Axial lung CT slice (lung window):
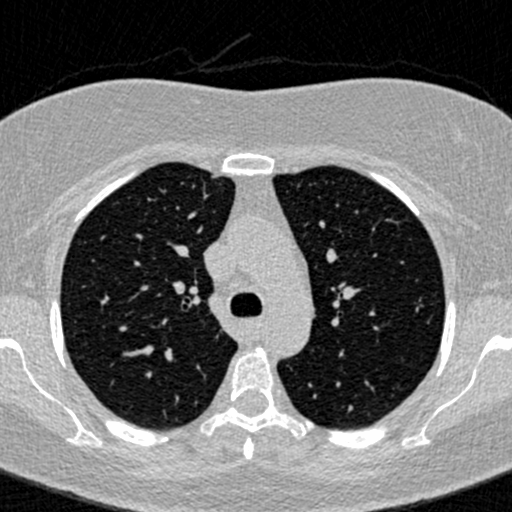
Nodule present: no